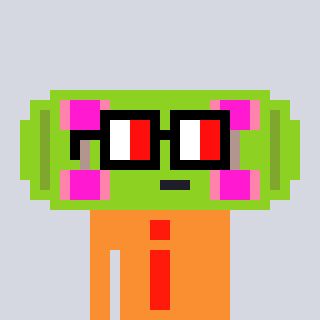
a pixel art character with square glasses with black frames and red eyes, a skateboard-shaped head and a orange-colored body on a cool background